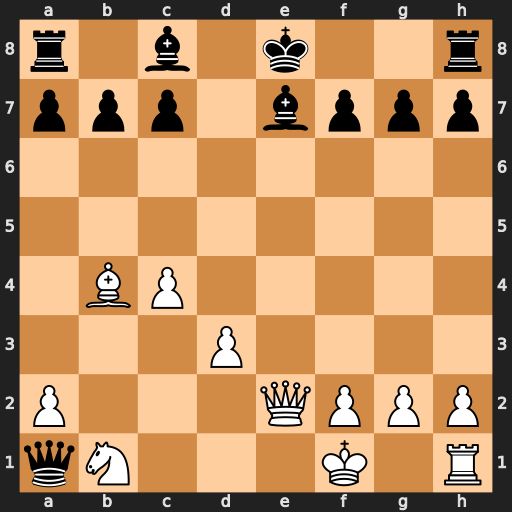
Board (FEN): r1b1k2r/ppp1bppp/8/8/1BP5/3P4/P3QPPP/qN3K1R
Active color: w
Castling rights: kq
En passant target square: -
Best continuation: Qxe7#